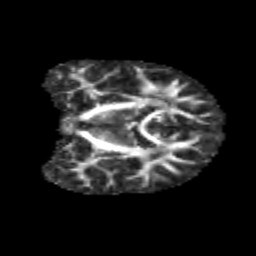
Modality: FA
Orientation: coronal
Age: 12
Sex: male
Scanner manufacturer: siemens
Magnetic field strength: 3 T
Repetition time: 3.8 s
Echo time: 0.07 s